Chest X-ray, AP view. Patient: 17 years old, sex F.
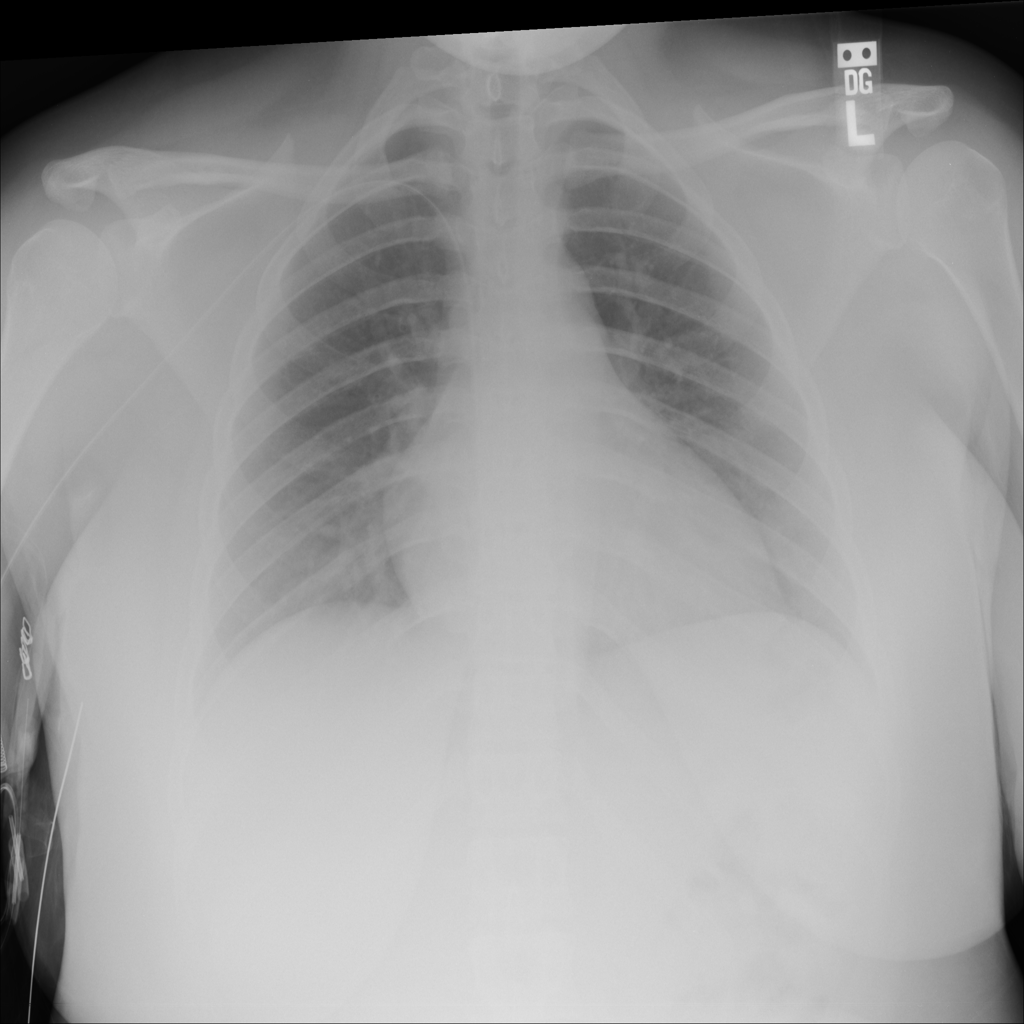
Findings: No Finding